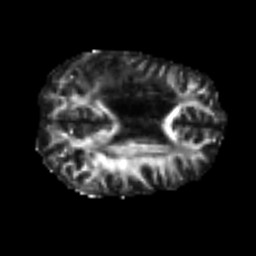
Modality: FA
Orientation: axial
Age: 41
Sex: male
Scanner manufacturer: siemens
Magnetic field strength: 3 T
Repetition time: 4.987 s
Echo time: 0.0792 s